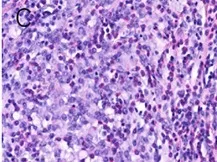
Clusters of mononuclear cells and eosinophils. Were surrounded by lesions of thymoma (H&E, magnification x400).
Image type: pathology (h&e)